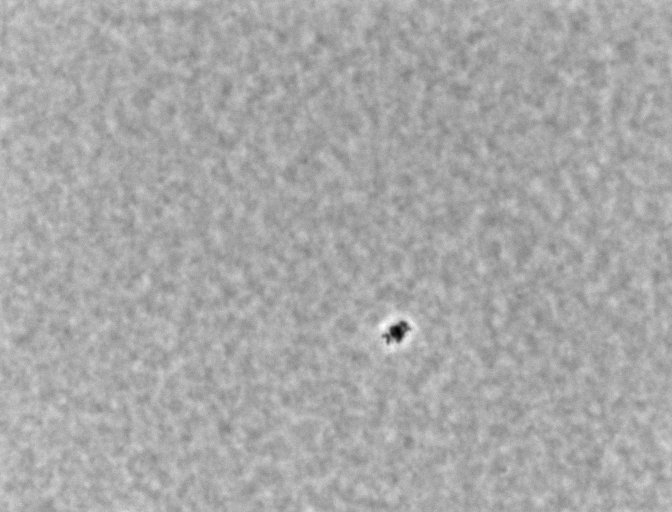
Listeria innocua